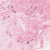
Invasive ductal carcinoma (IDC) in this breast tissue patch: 0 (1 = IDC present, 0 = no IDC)